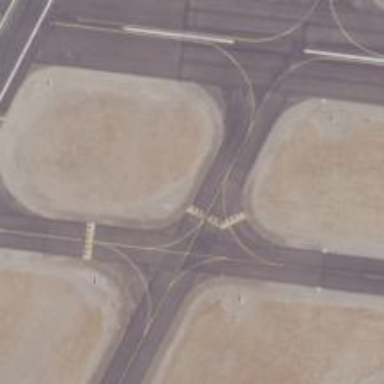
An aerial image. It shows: View of taxiway at the airport.